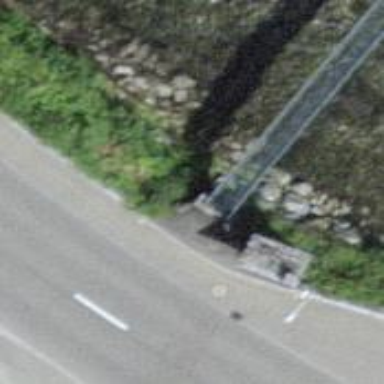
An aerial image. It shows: Metal-surfaced path bridge.